Field crop: maize
Growth stage: 1
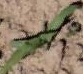
Species: maize